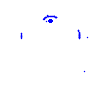
Particle: pion